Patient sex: M
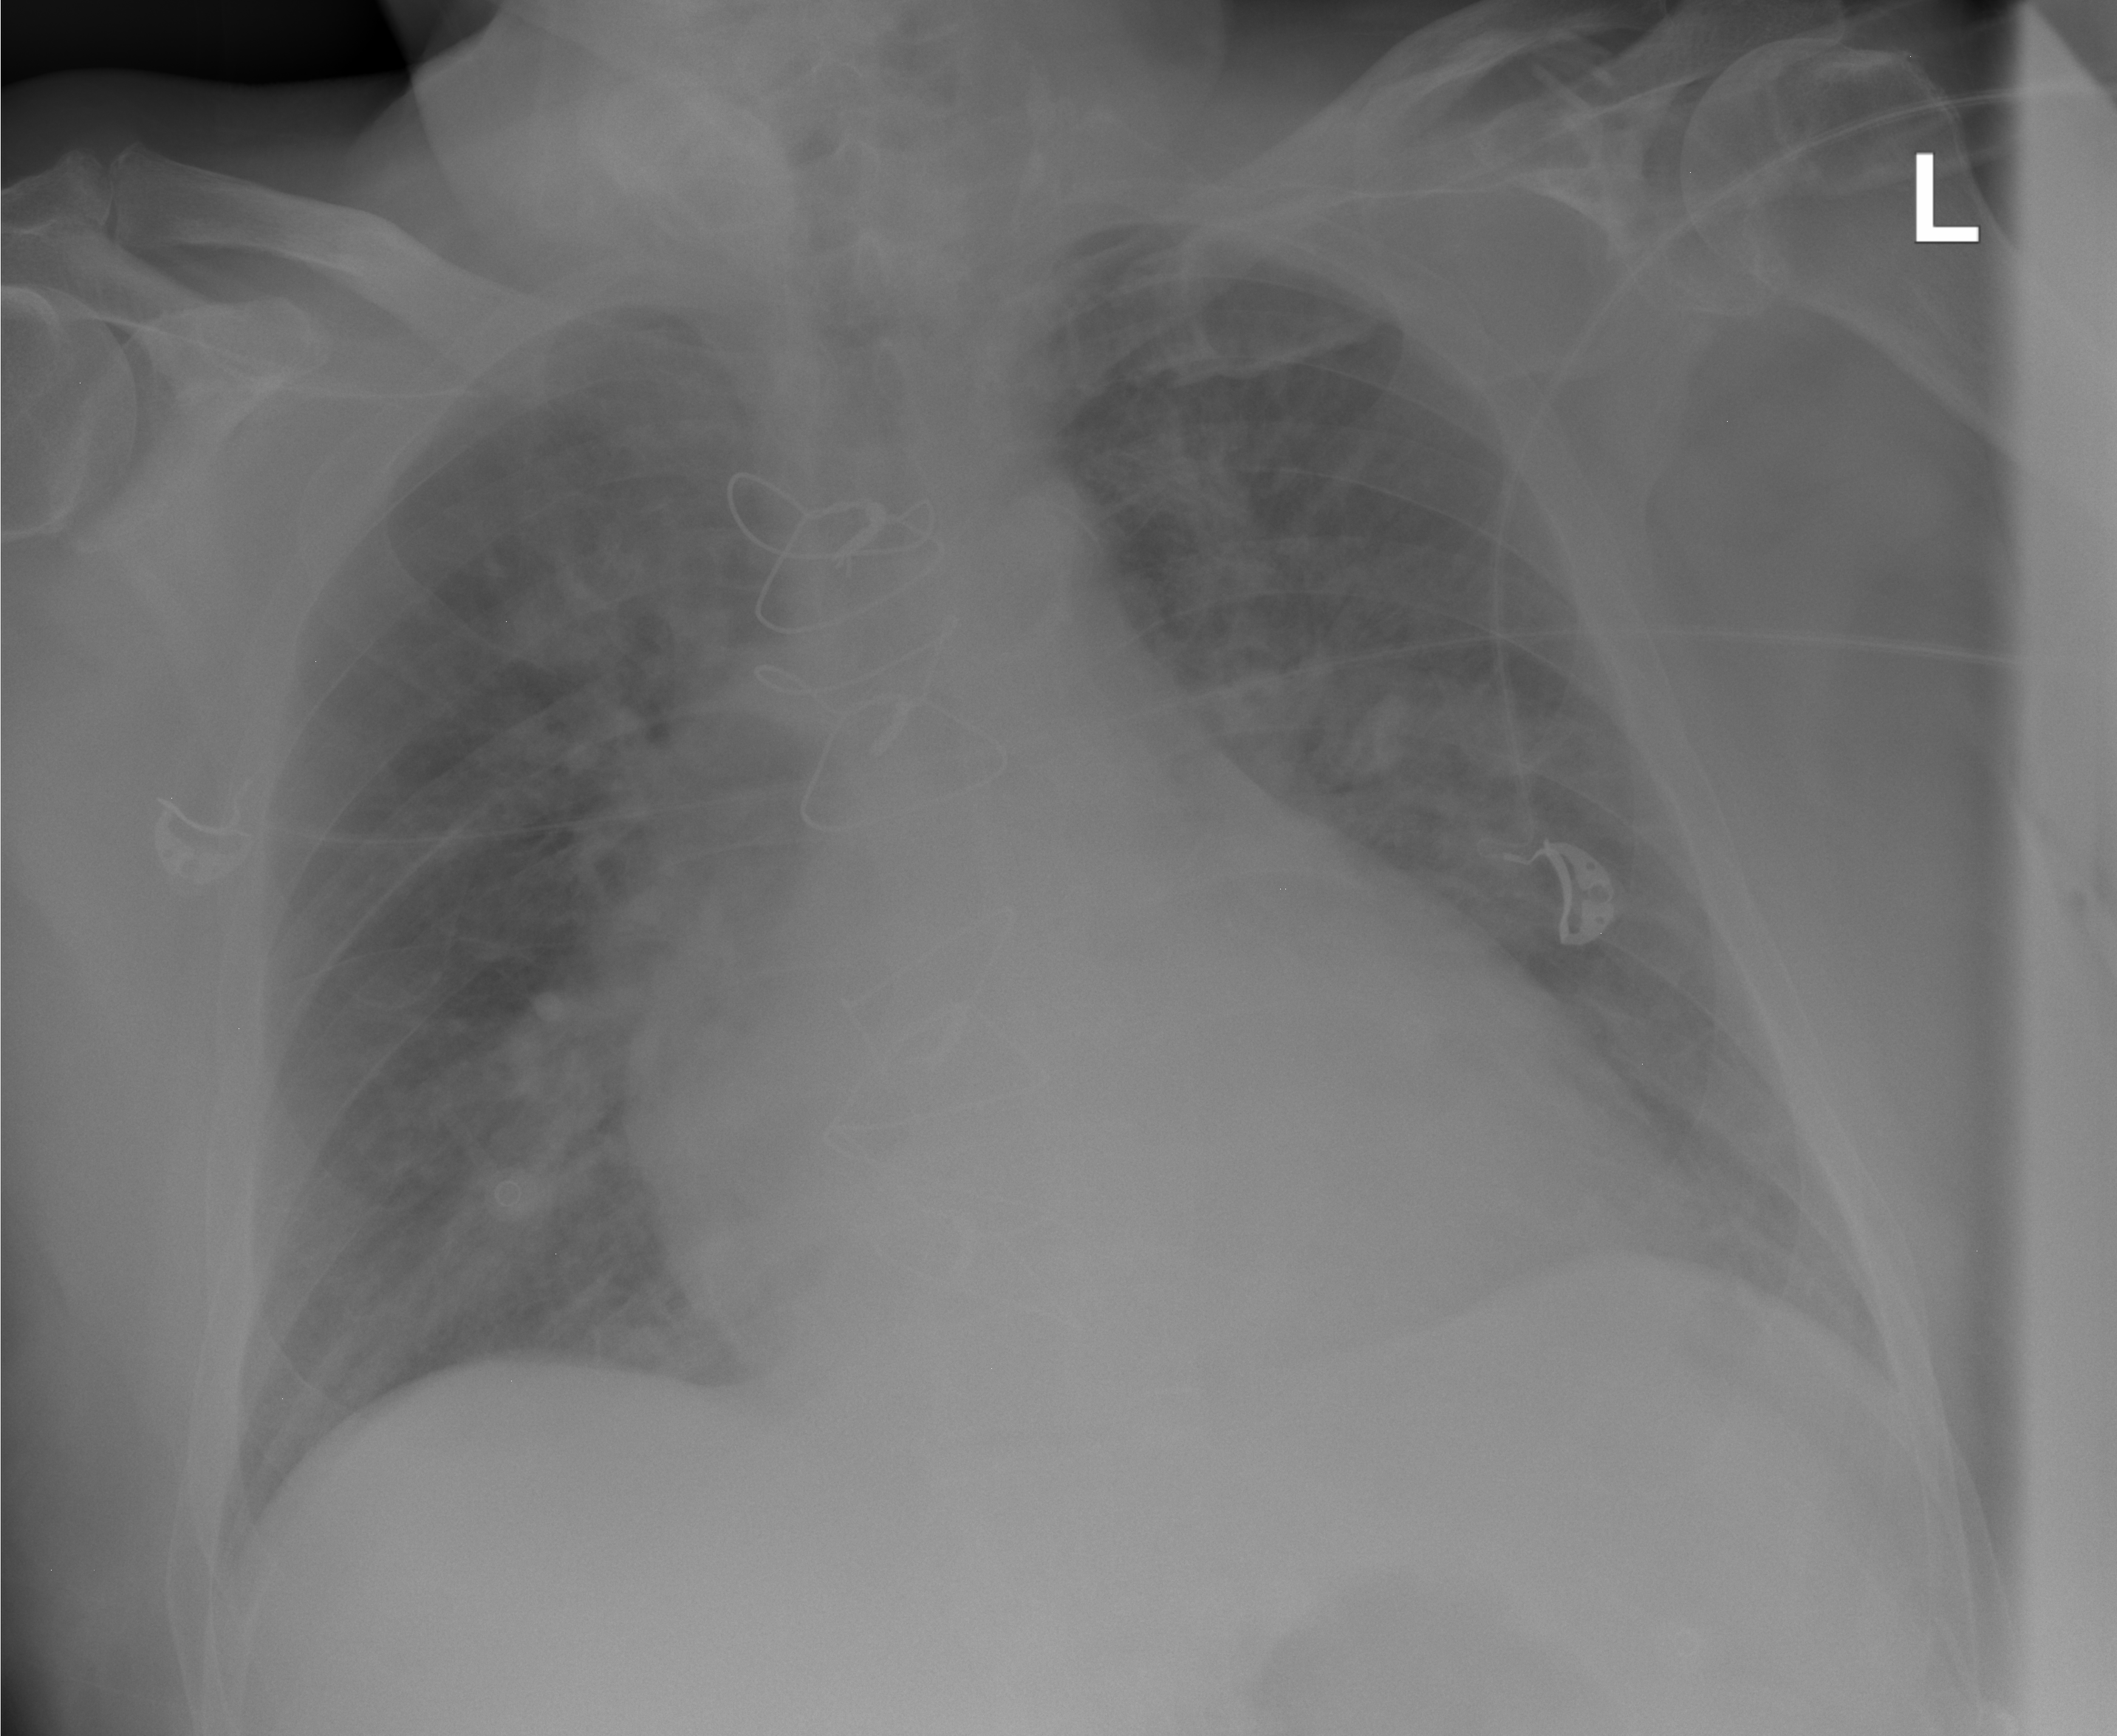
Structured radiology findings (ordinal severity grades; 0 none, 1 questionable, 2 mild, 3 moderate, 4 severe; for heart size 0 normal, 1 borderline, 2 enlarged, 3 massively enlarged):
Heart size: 2
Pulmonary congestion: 2
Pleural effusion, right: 0
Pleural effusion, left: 0
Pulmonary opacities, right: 2
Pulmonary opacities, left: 2
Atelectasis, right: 0
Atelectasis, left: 0